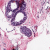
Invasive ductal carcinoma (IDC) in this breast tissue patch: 0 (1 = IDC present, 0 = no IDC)